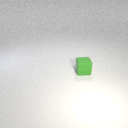
small green rubber cube